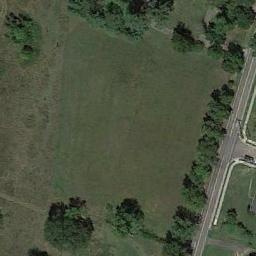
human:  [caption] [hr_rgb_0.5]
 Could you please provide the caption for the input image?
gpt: There are many trees on the meadow .

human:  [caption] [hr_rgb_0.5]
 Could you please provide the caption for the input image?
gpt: This meadow with dense grasses is surrounded by a grove of trees .

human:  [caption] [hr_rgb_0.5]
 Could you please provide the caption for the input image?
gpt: The entire image is dominated by grass .

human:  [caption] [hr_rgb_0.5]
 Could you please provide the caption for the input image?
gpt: There is a road and some trees next to the meadow .

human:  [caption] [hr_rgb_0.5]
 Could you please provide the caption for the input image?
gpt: There are many green trees around the green meadow .